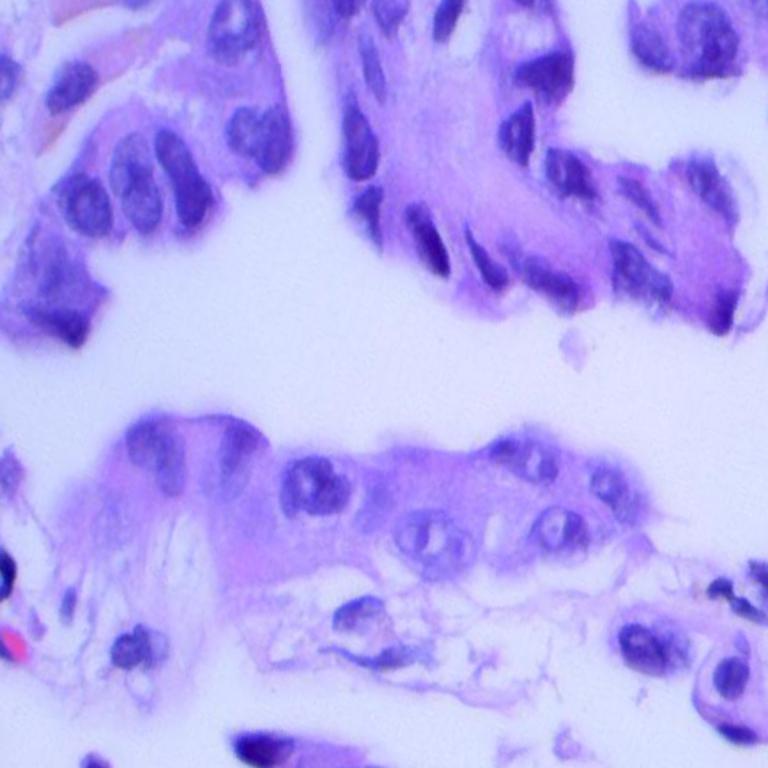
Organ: lung
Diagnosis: adenocarcinomas